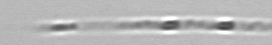
Label: Leptocylindrus